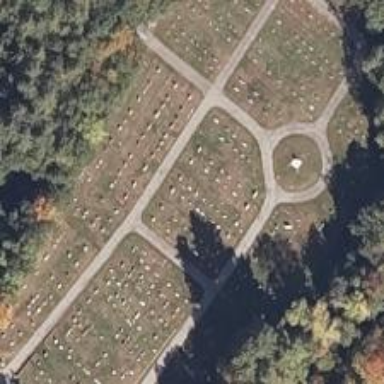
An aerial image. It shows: Graveyard.